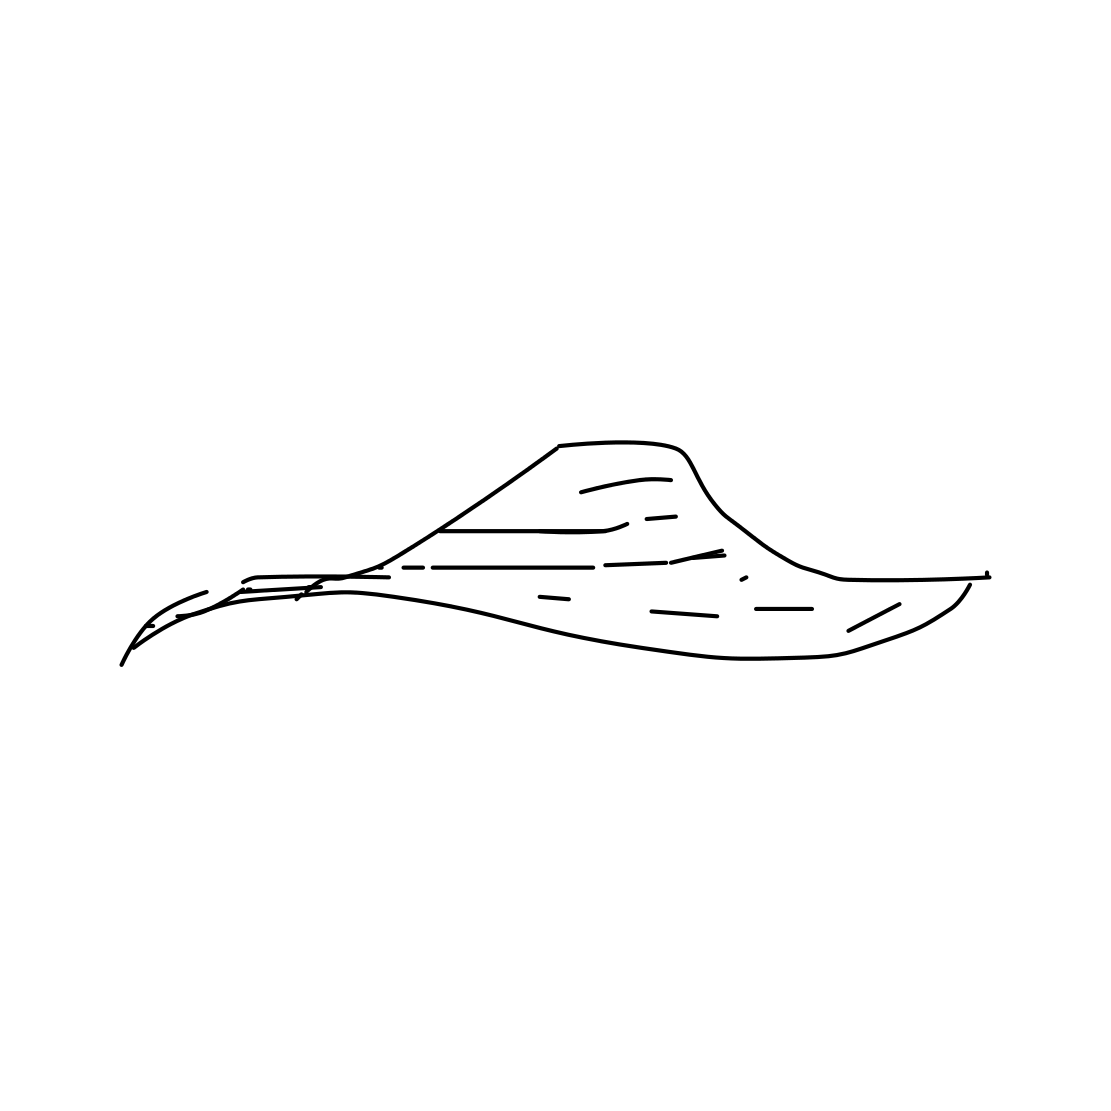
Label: hat